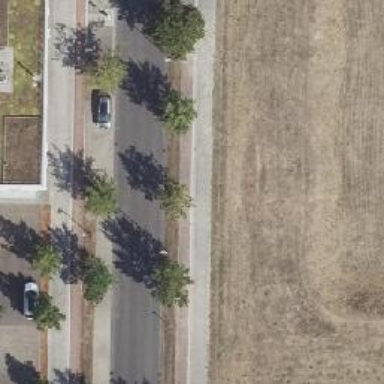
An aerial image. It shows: Unclassified asphalt road with both sidewalks and cycling track.